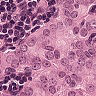
Metastatic tissue present: yes